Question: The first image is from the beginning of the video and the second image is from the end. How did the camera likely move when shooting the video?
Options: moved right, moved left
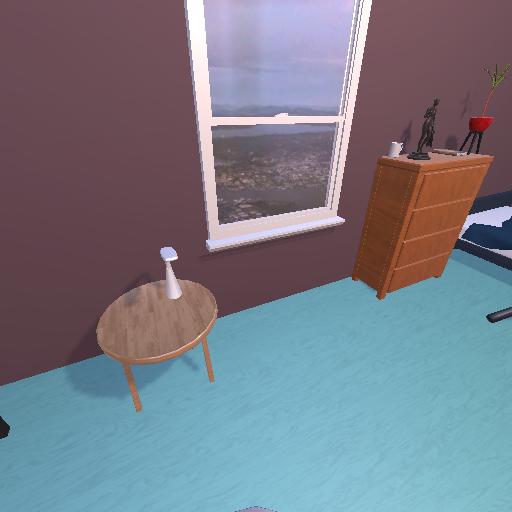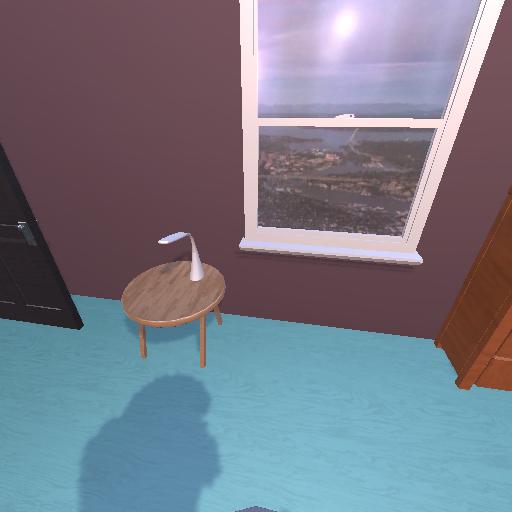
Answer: moved right